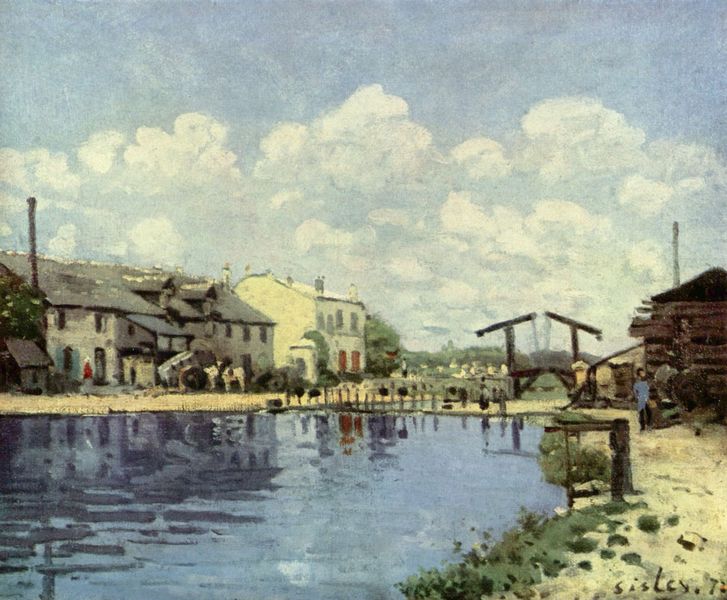
Titel: Kanal
Künstler: Alfred Sisley
Standort: Paris
Institution: Musée d'Orsay
Schlagwörter: blau, gemälde, himmel, mann, meer, schatten, wasser, weiß, wolken, aquarell, fluss, gelb, grün, impressionismus, landschaft, menschen, sand, see, stadt, ufer, braun, fenster, frankreich, frau, grau, hell, holz, licht, ölbild, gebäude, gras, haus, rot, schirm, sonnenschirm, weg, wolke, beige, expressionismus, malerei, wand, holland, signatur, öl, bach, horizont, häuser, hügel, mühle, spiegelung, brücke, gewässer, hütte, kanal, sonne, personen, arbeit, pferd, reiter, schornstein, schuppen, schrift, sommer, strand, wellen, ansicht, fassade, vedute, dorf, figuren, französisch, hafen, ölgemälde, steg, reflexion, punkte, scheune, ölmalerei, mensche, gehölz, sisley, spiegelungen, alfred sisley, freundlich, holzhaus, bauten, zugbrücke, schleuse, menshcen, ziehbrücke, hubbrücke, 19. jahrhundert, 1872, steiger, wasser häuser, ha, sisley england, brüccke